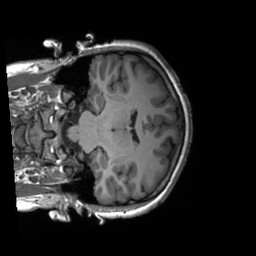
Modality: T1w
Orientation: coronal
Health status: healthy
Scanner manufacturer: siemens
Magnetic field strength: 3 T
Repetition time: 2.3 s
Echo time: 0.00228 s